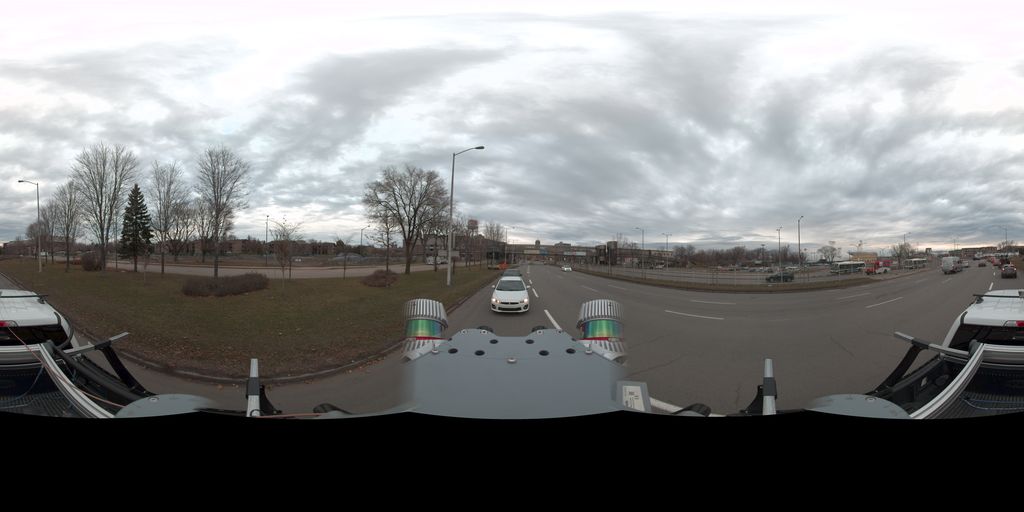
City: quebec_city